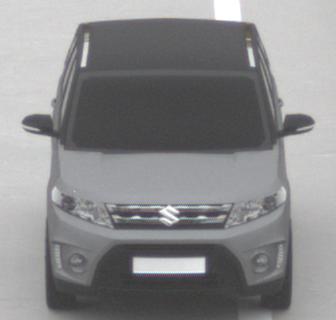
Make: Suzuki
Model: Vitara 1.6
Detailed model: Vitara (LY)
Model produced from: 2015/04
Model produced until: 2018/08
Doors: 5
Color: gray
Road condition: dry road
Daytime: midday
Contrast: low contrast